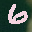
Label: 6